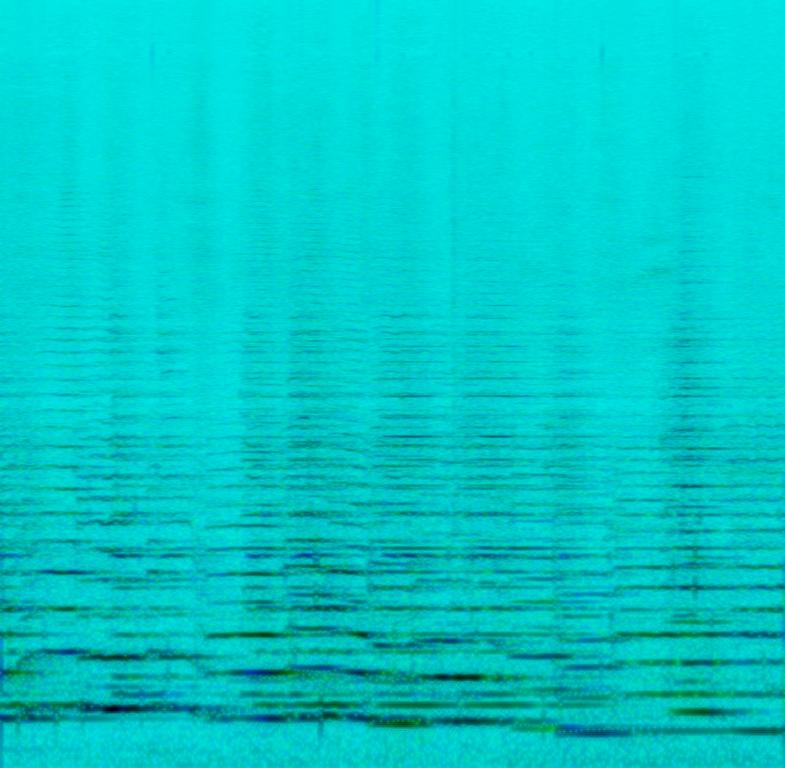
The low quality recording features a classical song that contains a wide string melody. It sounds suspenseful and intense.